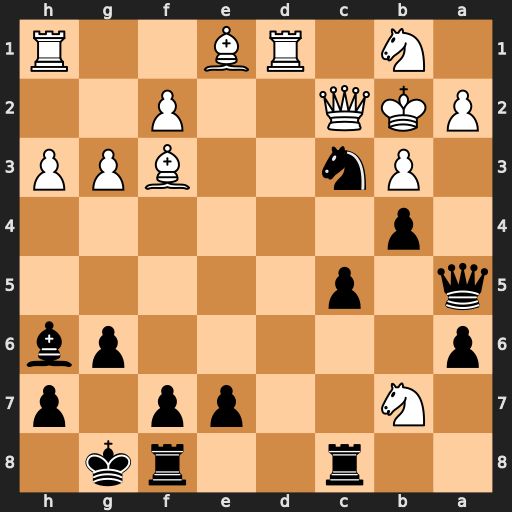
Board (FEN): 2r2rk1/1N2pp1p/p5pb/q1p5/1p6/1Pn2BPP/PKQ2P2/1N1RB2R
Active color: b
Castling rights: -
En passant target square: -
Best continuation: Qxa2#